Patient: sex F, age 53
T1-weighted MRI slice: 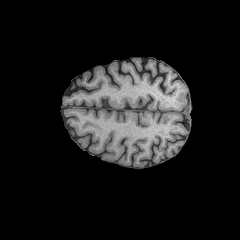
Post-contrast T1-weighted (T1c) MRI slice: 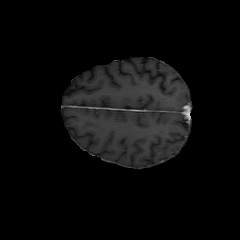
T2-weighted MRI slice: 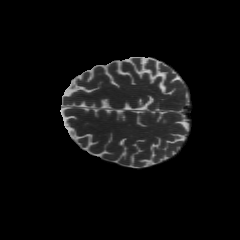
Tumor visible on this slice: no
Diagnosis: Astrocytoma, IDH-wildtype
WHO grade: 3